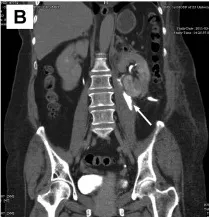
Postoperative imaging showing urinary fistula. (A-E) Urinary fistula (arrow) was detected by CT urography.
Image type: radiology (ct)